Aerial crown-view tile of a tropical tree (Barro Colorado Island, Panama), acquired 20240813:
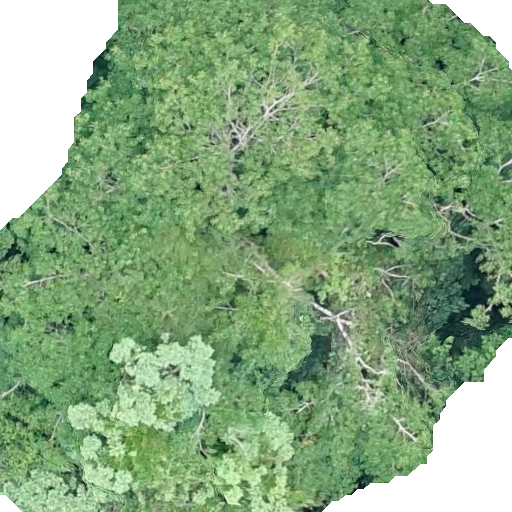
Species: Hura crepitans
GBIF accepted scientific name: Hura crepitans
Crown area: 427.248 m²